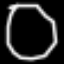
Label: octagon